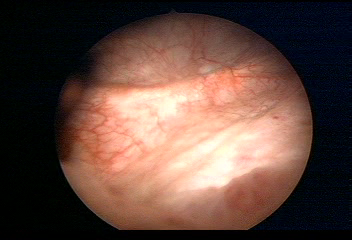
Modality: WLC
Class: Normal mucosa
Bladder cancer association: No